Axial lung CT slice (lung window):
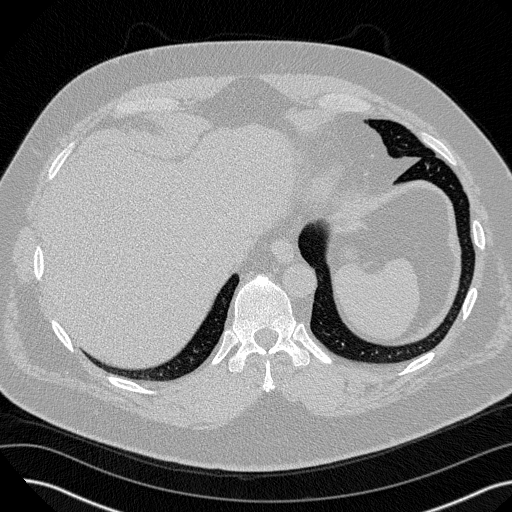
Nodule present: no